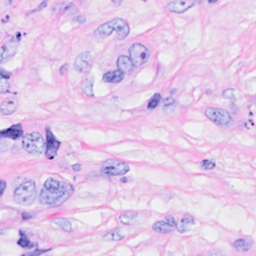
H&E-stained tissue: Breast